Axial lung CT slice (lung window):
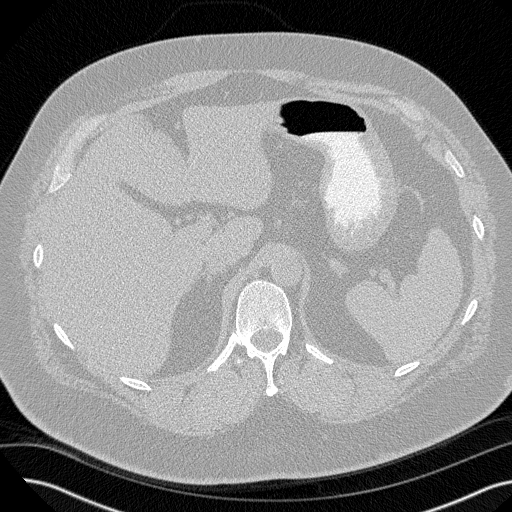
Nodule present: no